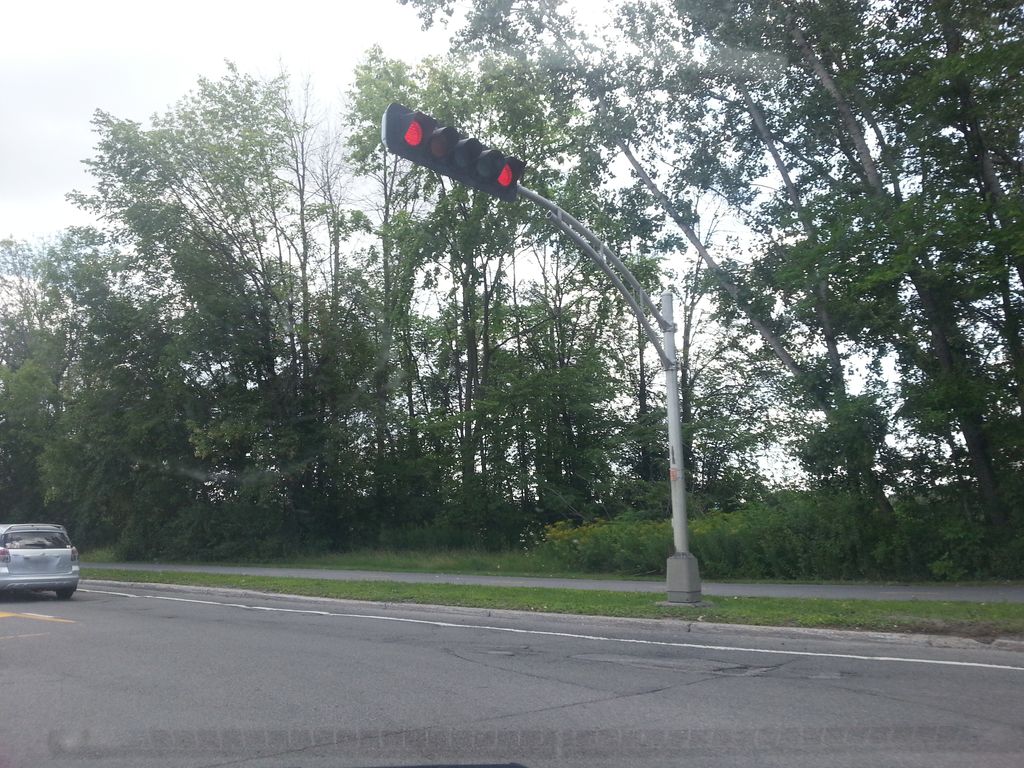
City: ottawa-gatineau